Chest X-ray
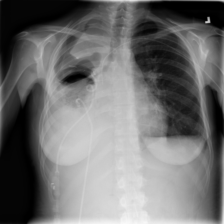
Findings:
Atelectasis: negative
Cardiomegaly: negative
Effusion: negative
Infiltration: negative
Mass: negative
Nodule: negative
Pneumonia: negative
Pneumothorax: negative
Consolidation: negative
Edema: negative
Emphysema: negative
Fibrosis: negative
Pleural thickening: negative
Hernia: negative